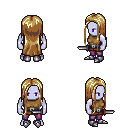
a pixel art fantasy rpg character, male body template, dark elf, purple skin, leather chest armor, magenta pants, blonde extra-long hairstyle, metal boots, dagger, four views (front, back, left, right), 2x2 character sprite sheet, small pixel art, hard edges, no anti-aliasing